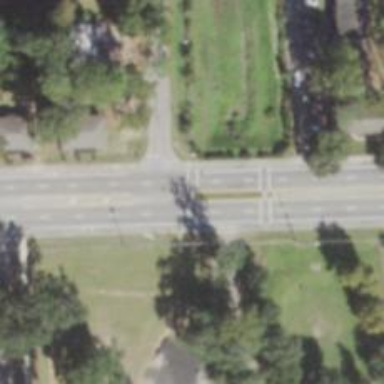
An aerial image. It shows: Marked footway crossing with central island.